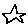
Label: star